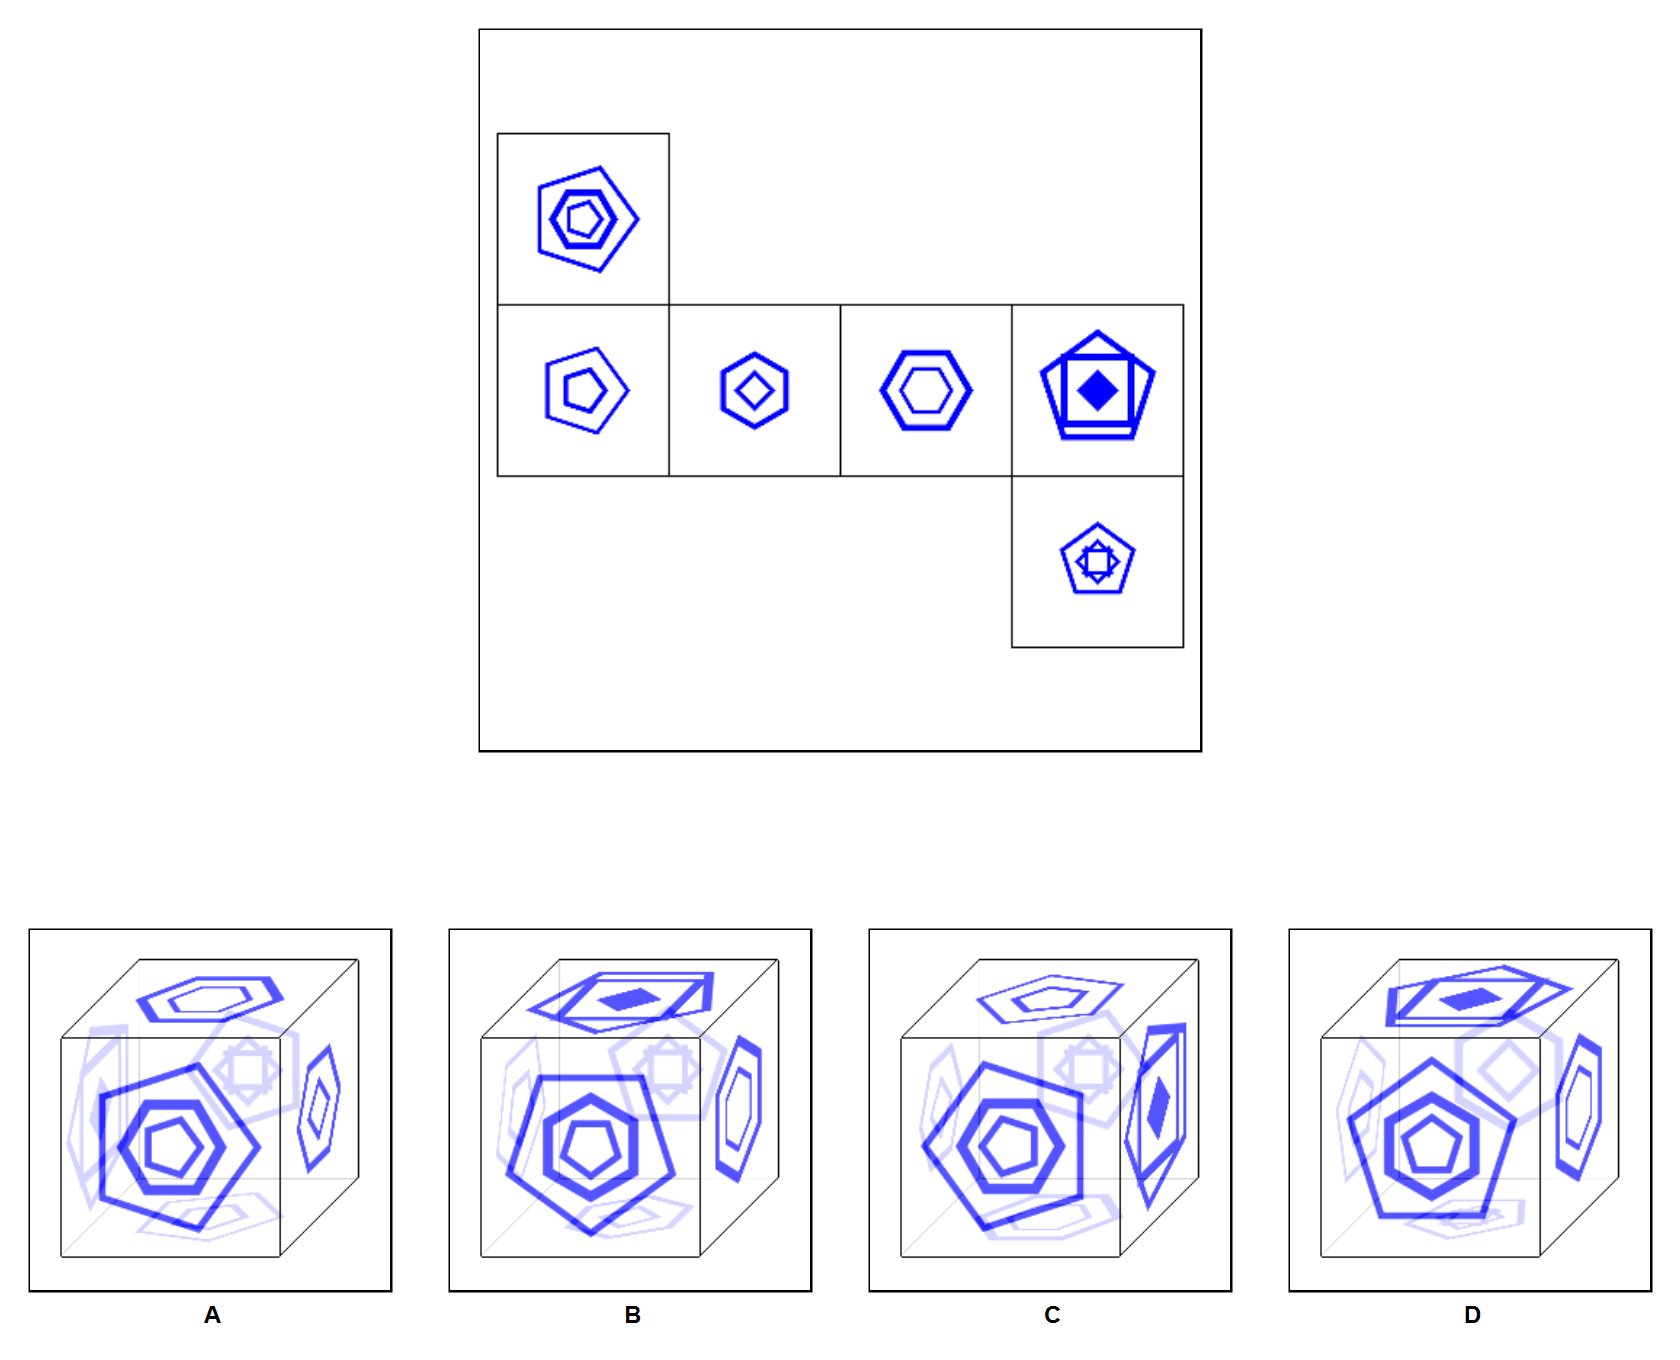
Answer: D